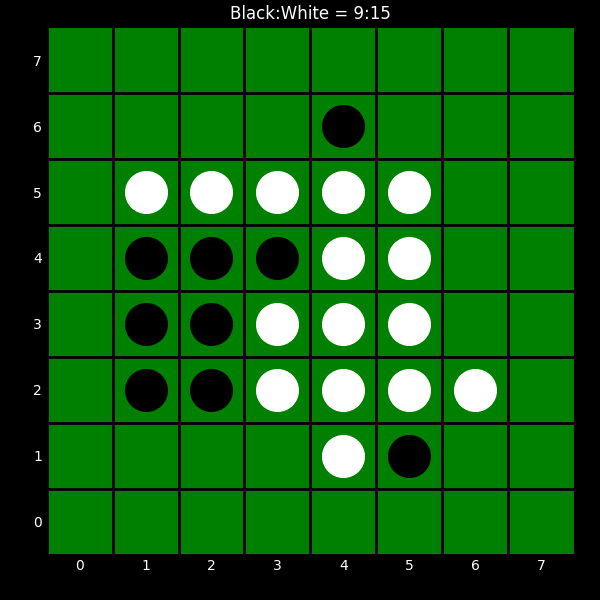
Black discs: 9
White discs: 15